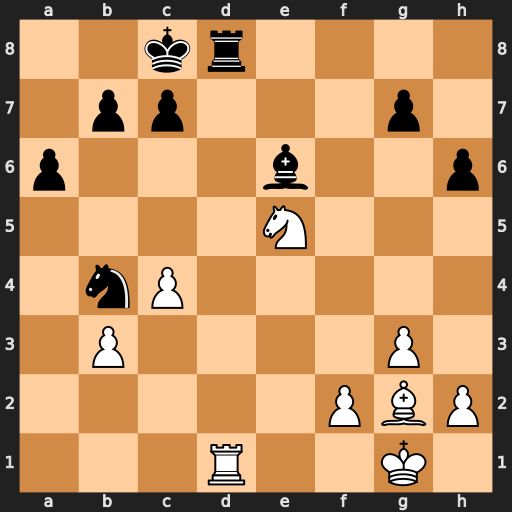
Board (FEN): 2kr4/1pp3p1/p3b2p/4N3/1nP5/1P4P1/5PBP/3R2K1
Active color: w
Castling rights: -
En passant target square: -
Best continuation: Bxb7+ Kxb7 Rxd8